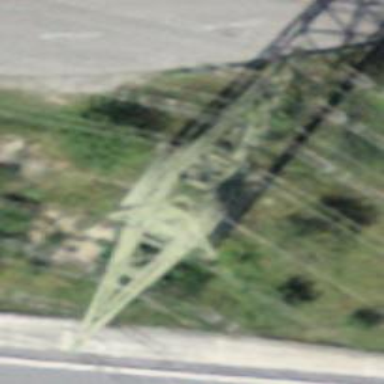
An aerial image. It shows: Double and single wires forming power line.